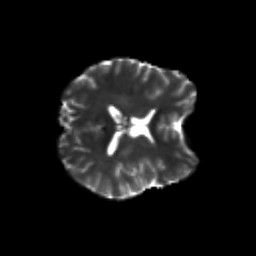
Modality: T2w
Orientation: axial
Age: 21
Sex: male
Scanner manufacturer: siemens
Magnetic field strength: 3 T
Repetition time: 3.5 s
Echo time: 0.125 s